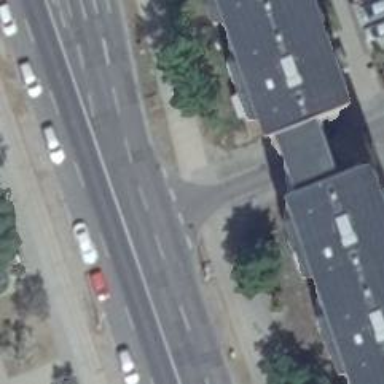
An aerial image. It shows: Secondary road with asphalt surface. There is parallel on-street parking on the left lane.